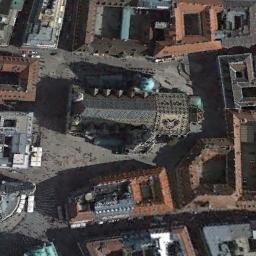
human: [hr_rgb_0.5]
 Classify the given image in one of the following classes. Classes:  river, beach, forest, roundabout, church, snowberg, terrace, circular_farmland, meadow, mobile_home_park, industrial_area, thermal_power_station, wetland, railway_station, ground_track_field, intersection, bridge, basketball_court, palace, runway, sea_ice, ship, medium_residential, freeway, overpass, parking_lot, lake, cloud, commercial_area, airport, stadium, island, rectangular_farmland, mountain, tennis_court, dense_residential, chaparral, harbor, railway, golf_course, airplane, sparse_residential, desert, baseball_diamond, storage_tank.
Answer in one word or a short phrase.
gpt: church